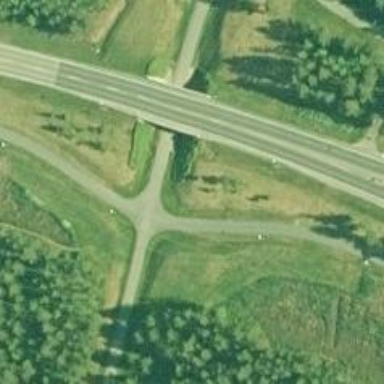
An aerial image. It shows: Cycleway.